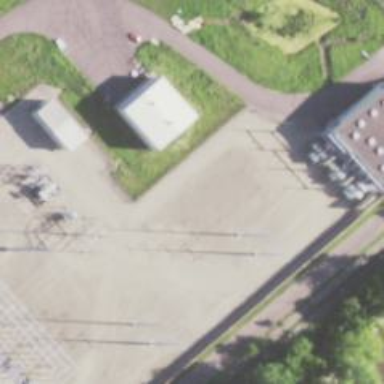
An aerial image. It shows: Power tower.